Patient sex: M
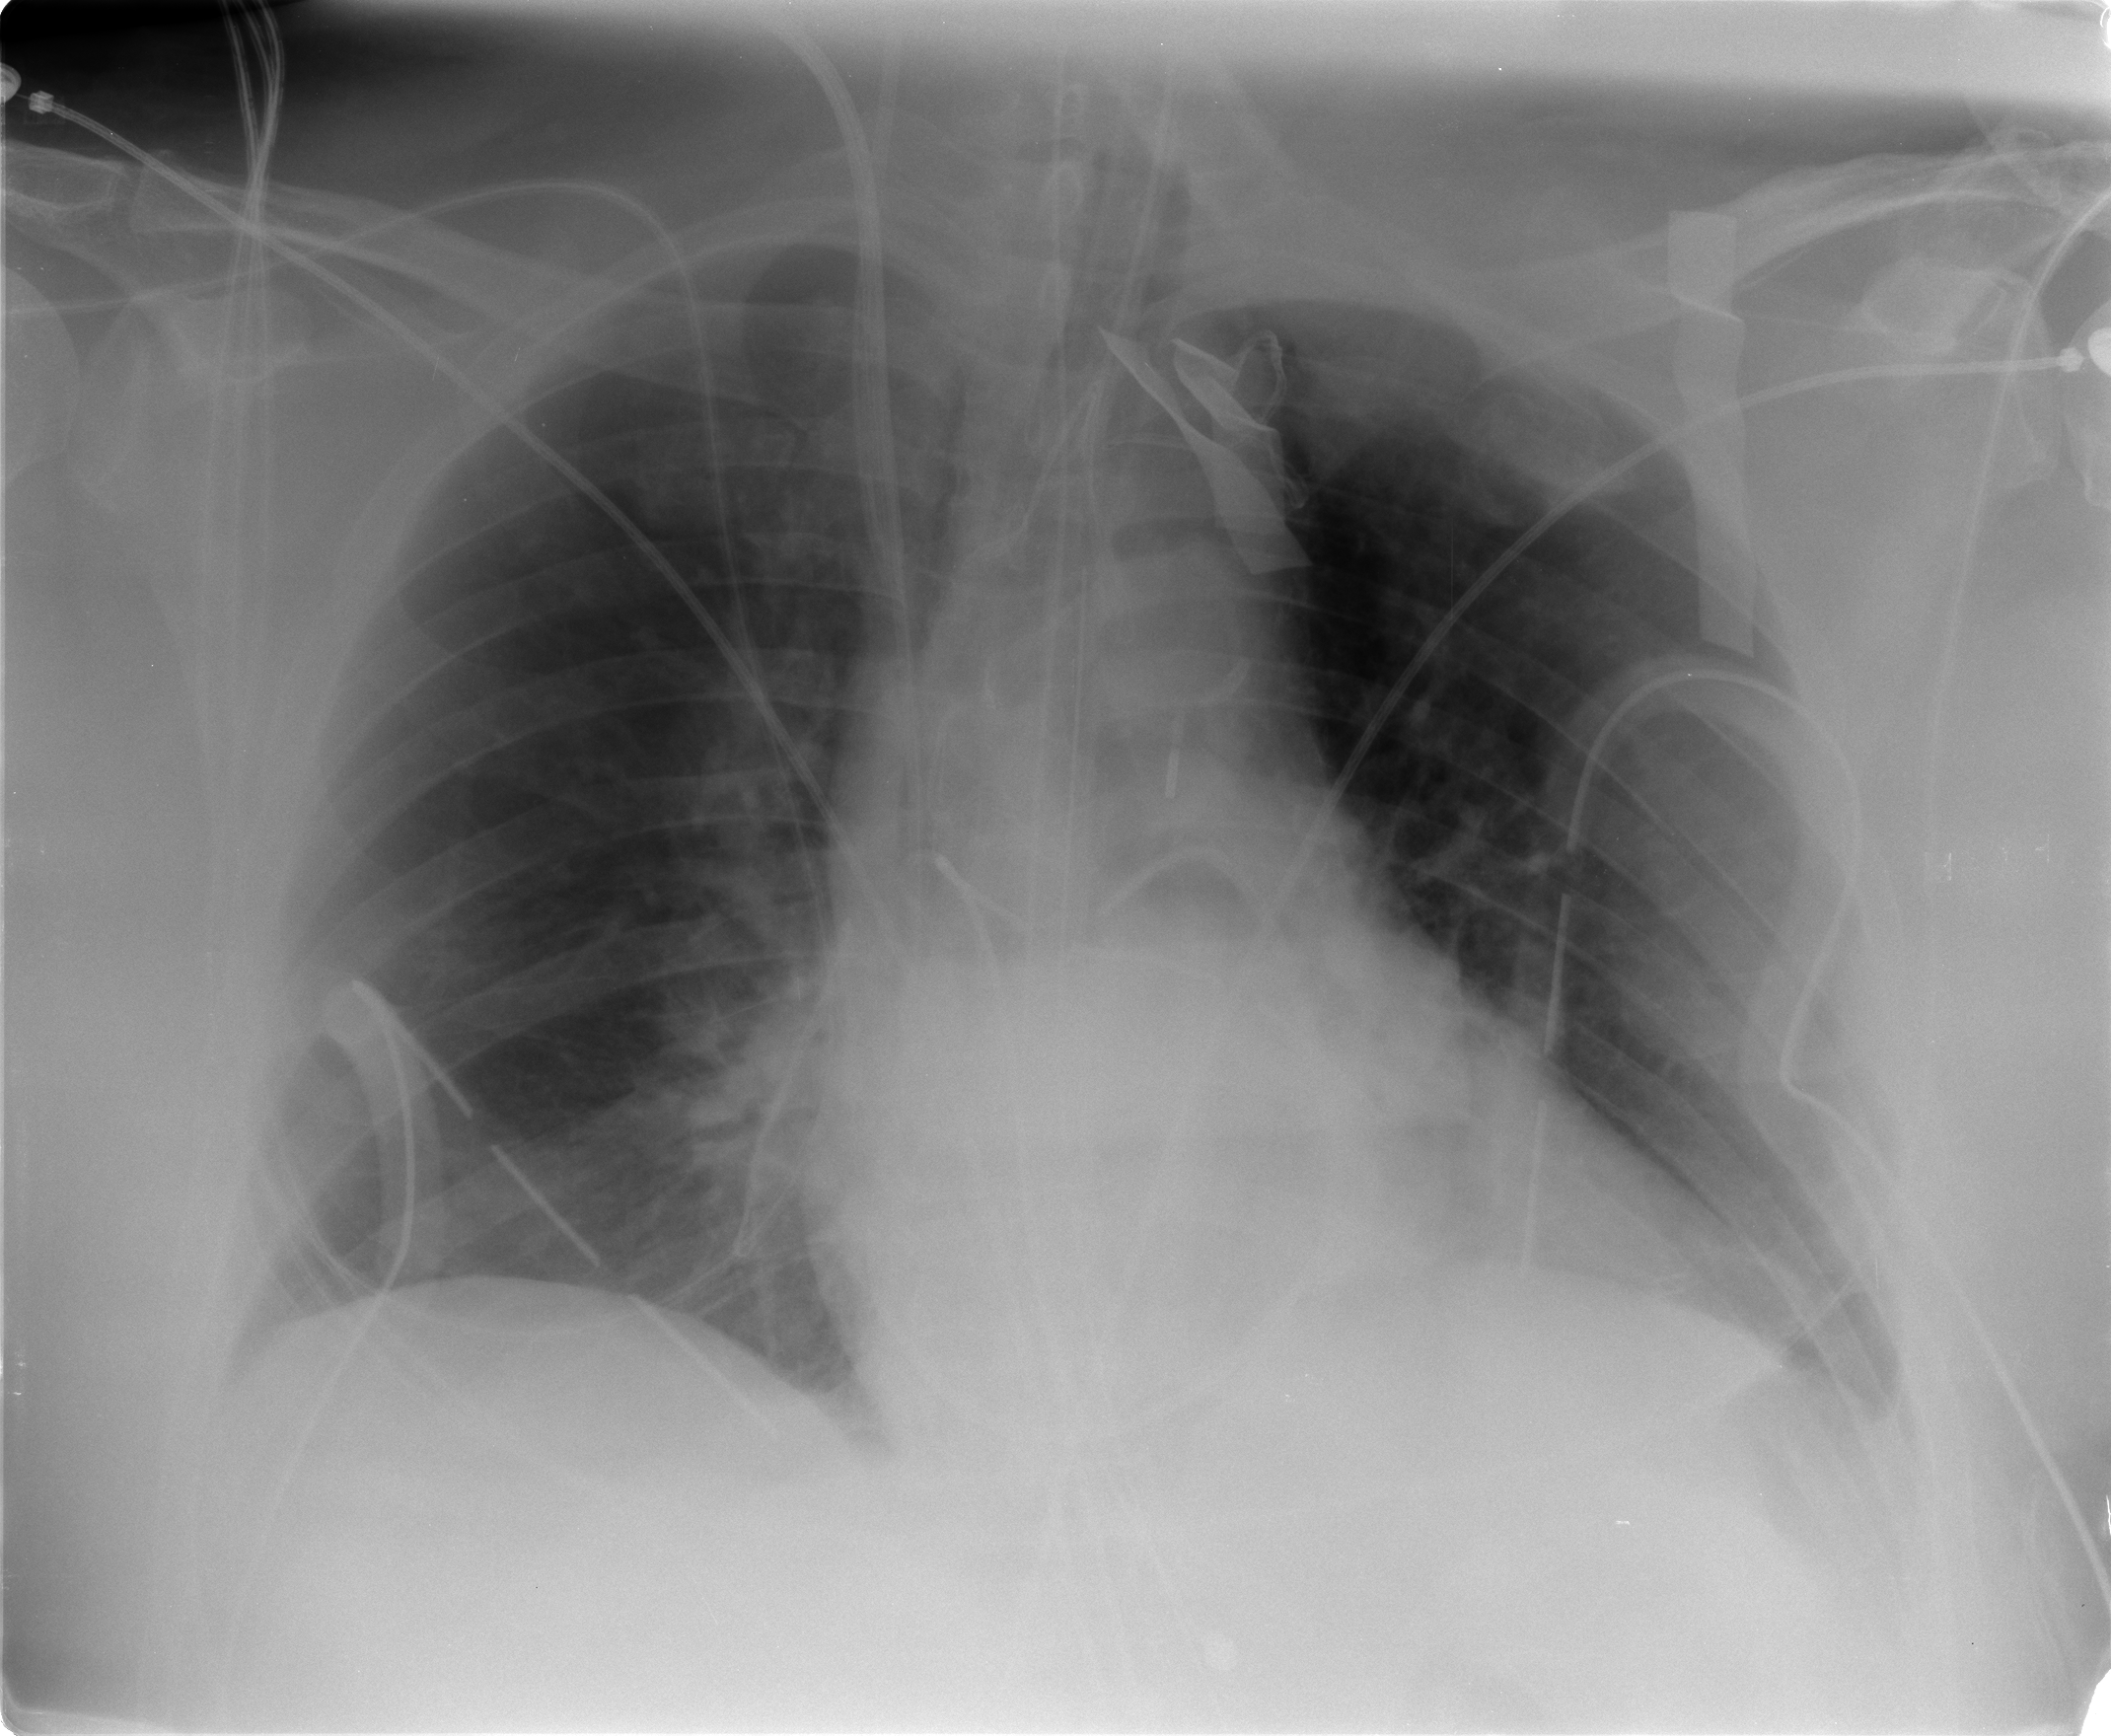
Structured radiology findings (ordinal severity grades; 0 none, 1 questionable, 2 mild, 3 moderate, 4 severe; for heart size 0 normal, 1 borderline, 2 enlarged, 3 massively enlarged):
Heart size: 1
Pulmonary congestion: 1
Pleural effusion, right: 0
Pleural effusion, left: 1
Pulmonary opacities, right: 0
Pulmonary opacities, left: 0
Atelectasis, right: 2
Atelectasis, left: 2